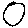
Label: circle